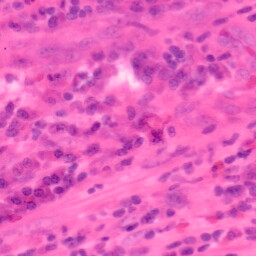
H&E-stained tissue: Colon